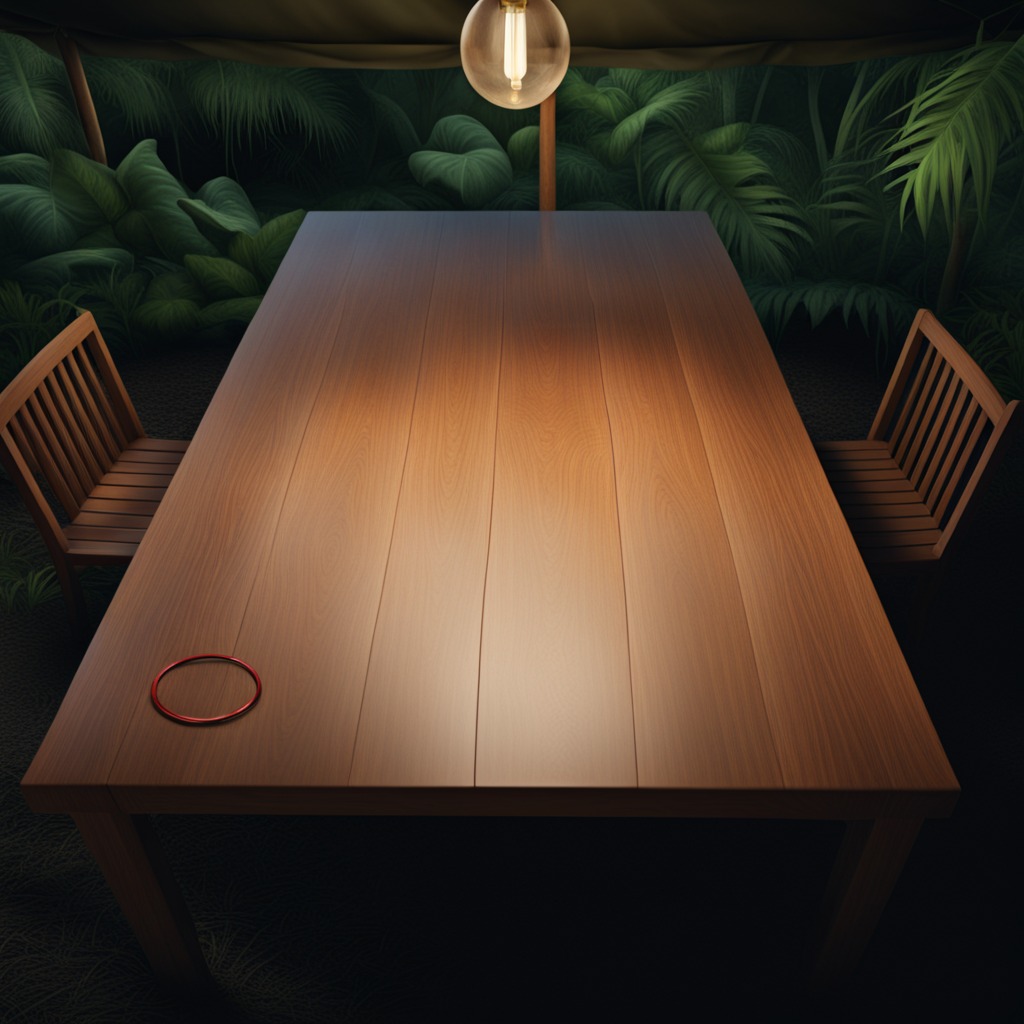
A rubber O-ring is lying on a clean wooden table inside a jungle field workshop tent at night dim ambient light soft shadows worn but